Field crop: maize
Growth stage: 2
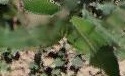
Species: maize